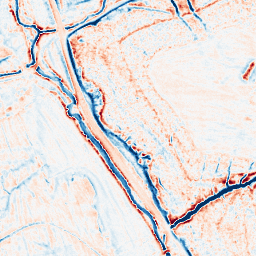
Category: edge_preserving
Decomposition family: anisotropic_diffusion
Decomposition parameters: iterations: 20
kappa: 50
gamma: 0.15
Upsampling method: sinc_hamming
Upsampling parameters: scale: 2
kernel_size: 4
Upsampling scale: 2